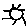
Label: sun